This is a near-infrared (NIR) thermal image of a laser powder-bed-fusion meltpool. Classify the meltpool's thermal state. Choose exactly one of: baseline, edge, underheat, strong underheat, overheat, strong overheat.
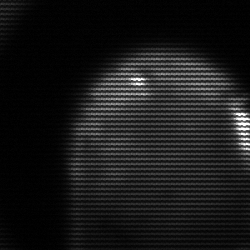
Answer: edge